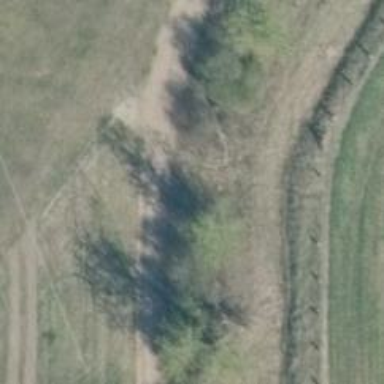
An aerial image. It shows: Row of trees in natural setting.